Question: I'd like to make a ball bounce angle change each time it hits a wall.
It will change based on how near the middle of the wall it hits...
Right now, I'm hard coding the change in X and Y when it hits a surface... My goal is to get the degrees from current X and Y, apply a change to the degrees (Right now I'm add a random number to the degrees), then calculate the new incrementing values for X and Y. I know how to get the newX and newY, but not how to get the incrementing values.
The green is the starting 'x' 'y' of '(5,5)'... the blue is the next frame of '(4,4)'.

- '45'- - <URL>
'currX' (5) - 'wallX' (0) = 'distX' (5)
'currY' (5) - 'wallY' (0) = 'distY' (5)
Take the cosine of my angle + random increment, we'll say 55 degrees, * distX
'cos(55 degrees) = .5735'... '.5735 x distX (5) = 2.86'
And sin of my angle * distY
'sin(55 degrees) = .8191'... '.8191 x distY (5) = 4.09'
'newX = cos result (2.86) + originX (5) = 7.86'
'newY = sin result (4.09) + originY (5) = 9.09'
'newX, newY = (7.86, 9.09)'
Okay... so I have my new coordinates...
But those don't equate to what my new incrementing value of 'x' and 'y' should be based on my angle in incidence.
You can see that I'm hard coding the 'x,y' increments ('dragger.x += 2; )'
'''
function tick() {
var rand = Math.floor((Math.random()*10)+1);
console.log("ticking..." + rand);
if (dragger.x >= 400-20) {
dragger.xDir = "right";
}
if (dragger.x < 20) {
dragger.xDir = "left";
}
if (dragger.y >= 150-20) {
dragger.yDir = "up";
}
if (dragger.y < 20) {
dragger.yDir = "down";
}
var oldX = dragger.y;
var oldY = dragger.x;
if (dragger.xDir == "left") {
dragger.x += 2;
}
else {
dragger.x -= 2;
}
if (dragger.yDir == "up") {
dragger.y -= 2;
}
else {
dragger.y += 2;
}
//post update...
var newX = dragger.y;
var newY = dragger.x;
var angle = getAngle(newX, oldX, newY, oldY)
angle+=rand;
$('#getAngle').empty();
$('#getAngle').append("bounce angle (degrees): " + angle);
//console.log(xDir);
// update the stage:
stage.update();
}
function getAngle(x2, x1, y2, y1) {
var deltaX = Math.abs(x2-x1);
var deltaY = Math.abs(y2-y1);
var radians = Math.atan2(deltaX, deltaY);
var degrees = radians * (180/Math.PI);
return degrees;
}
'''
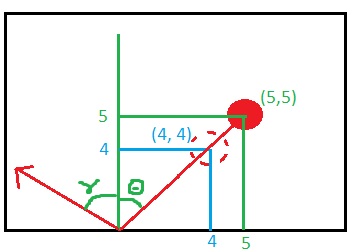
Answer: This is a pretty interesting problem due to it's specificity.
Making a ball bounce in a programming language can be done quite easily. <URL>.
But clearly, your question is not about 'making it work'; you want explicit control over the coordinates and the angles such that you can alter them for whatever purpose you had in mind.
Because I am quite vulnerable to <URL>:
## Intuition

## Pseudocode
'''
theta = starting angle
a = current x-coordinate of ball
b = current y-coordinate of ball
quadrant = quadrant-direction to which ball is moving
/> Determine number between 1 and 360: theta
/> Calculate quadrant
.> 0-90 : quadrant 1: horizontal: 90-a vertical: b alpha: 90 - theta
.> 90-180: quadrant 4: horizontal: 90-a vertical: 30-b alpha: theta - 90
.> 180-270: quadrant 3: horizontal: a vertical: 30-b alpha: 270 - theta
.> 270-360: quadrant 2: horizontal: a vertical: b alpha: theta - 270
/> Calculate distance to side |
/> Calculate distance to top/bottom |
.> to side: n(alpha) = horizontal/cos(alpha)
.> to top/bottom: m(alpha) = vertical /sin(alpha)
/> Determine where ball is going to hit (n = side, m = top/bottom)
.> n >= m : bounces at top/bottom
.> m >= n : bounces at side
.> switch (quadrant)
.> 1 : n = right side m = top
.> 2 : n = left side m = top
.> 3 : n = left side m = bottom
.> 4 : n = right side m = bottom
/> Calculate coordinates of hit
/> Define new angle
// Normally, angle of impact = angle of reflection
// Let's define the angle of impact with respect to the origin (0,0)
.> switch (quadrant)
.> 1 :
.> n >= m (at top/bottom) : x = a + vertical*tan(alpha) y = 0 theta = 180-theta
.> m >= n (at side) : x = 90 y = b - horizontal*tan(alpha) theta = 270+alpha
.> 2 :
.> n >= m (at top/bottom) : x = a - vertical/tan(alpha) y = 0 theta = 270-alpha
.> m >= n (at side) : x = 0 y = b - horizontal*tan(alpha) theta = 90-alpha
.> 3 :
.> n >= m (at top/bottom) : x = a - vertical/tan(alpha) y = 30 theta = 270+alpha
.> m >= n (at side) : x = 0 y = b + horizontal*tan(alpha) theta = 90+alpha
.> 4 :
.> n >= m (at top/bottom) : x = a + vertical/tan(alpha) y = 30 theta = 90-alpha
.> m >= n (at side) : x = 90 y = b + horizontal*tan(alpha) theta = 270-alpha
/> Define new coordinates (for reusage of function)
.> a = x
.> b = y
.> (optional) if you would like the angles to differ, enter extra term here:
.> extra = ...
.> theta = theta + extra
'''
Implementing this code will allow you to work with the easiness of degrees and still be able to determine the coordinates.
It works as follows:
- First determine the initial position of the ball (a,b) and it's initial direction (theta)- Now the program will calculate:- - -
And then it starts over again to calculate the new hit.
In JavaScript, the code would look like this:
## Code
'''
var width = 500;
var height = 200;
var extra = 0;
var a;
var b;
var x;
var y;
var angle;
var n;
var m;
var quadrant;
var horizontal;
var vertical;
var alpha;
var side;
var topbottom;
var sides;
var i = 1;
var txt=document.getElementById("info");
txt.innerHTML="x: "+a+"<br>y: "+b+"<br>angle: "+angle+"<br>quadrant: "+quadrant;
function buttonClick()
{
if (i == 1)
{
a = 75;
b = 75;
//determine first angle randonmly
angle = Math.floor((Math.random()*360)+1);;
} else
{
a = xcoord();
b = ycoord();
}
var oldAngle = angle;
angle = findNewCoordinate(a, b, angle);
sides = hitWhere();
var txt=document.getElementById("info");
txt.innerHTML="x: "+a+"<br>y: "+b+"<br>horizontal: "+horizontal+"<br>vertical: "+vertical+"<br>n: "+n+"<br>m: "+m+"<br>angle: "+oldAngle+"<br>alpha: "+alpha+"<br>quadrant: "+quadrant+"<br>side: "+topbottom+side+"<br>"+sides+"<br>"+i;
i++;
}
function findNewCoordinate(a, b, angle)
{
if (angle >= 0 && angle < 90) { quadrant = 1; horizontal = width-a; vertical = b; alpha = (90 - angle); }
else if (angle >= 90 && angle < 180) { quadrant = 4; horizontal = width-a; vertical = height-b; alpha = (angle-90); }
else if (angle >= 180 && angle < 270) { quadrant = 3; horizontal = a; vertical = height-b; alpha = (270-angle); }
else if (angle >= 270 && angle <= 360) { quadrant = 2; horizontal = a; vertical = b; alpha = (angle-270); }
var cosa = Math.cos(alpha * Math.PI / 180);
var sina = Math.sin(alpha * Math.PI / 180);
var tana = Math.tan(alpha * Math.PI / 180);
var tant = Math.tan(angle * Math.PI / 180);
n = horizontal/cosa;
m = vertical/sina;
switch (quadrant)
{
case 1:
if (m >= n) //hit at side
{
y = b - horizontal*tana;
x = width;
angle = 270+alpha;
} else
{
y = 0;
x = a + vertical*tant;
angle = 180-angle;
}
side = "right side"; topbottom = "top";
break;
case 2:
if (m >= n) //hit at side
{
y = b-horizontal*tana;
x = 0;
angle = 90-alpha;
} else
{
y = 0;
x = a - vertical/tana;
angle = 270-alpha;
}
side = "left side"; topbottom = "top";
break;
case 3: side = "left side"; topbottom = "bottom";
if (m >= n) //hit at side
{
x = 0;
y = b + tana*horizontal;
angle = 90+alpha;
} else
{
y = height;
x = a - vertical/tana;
angle = 270+alpha;
} break;
case 4: side = "right side"; topbottom = "bottom";
if (m >= n) //hit at side
{
y = b+horizontal*tana;
x = width;
angle = 270-alpha;
} else
{
y = height;
x = a + vertical/tana;
angle = 90-alpha;
} break;
}
//add extra degrees to the angle (optional)
angle += extra;
context.beginPath();
context.arc(a, b, 5, 0, Math.PI*2, true);
context.stroke();
context.closePath();
context.fill();
drawLine(a,b,x,y);
return angle;
}
'''
## Important
Note that there are many more ways to make a bouncing program. But, because I tackled the question geometrically and without <URL>, the unique characteristics of my program make it very easy for you to alter it to your likings:
- 'var extra'- - -
Also note that I did not make the program very concise because this simply wasn't my goal. I wanted to create a bouncing ball program that, although lenghty, is an exact realisation of the geometric intuition behind it.
## Demo
You can find a demo of my program in this <URL>.
Note that the beginning angle is determined randomly. Hence restarting the program will give a different angle.

Well, that's about it.
Good luck with building the rest of your program!